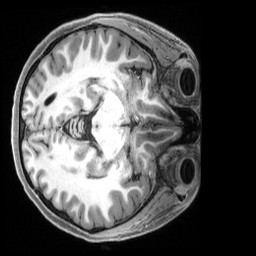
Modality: T1w
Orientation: axial
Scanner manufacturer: siemens
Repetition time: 2.5 s
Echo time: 0.00231 s